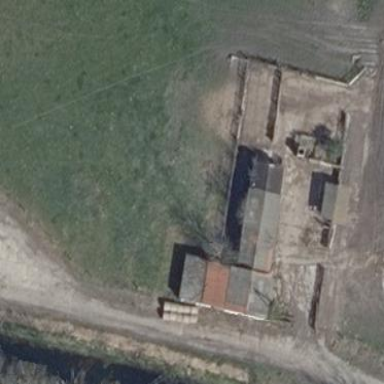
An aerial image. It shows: Farmyard area.